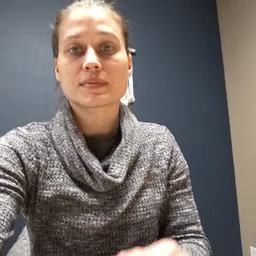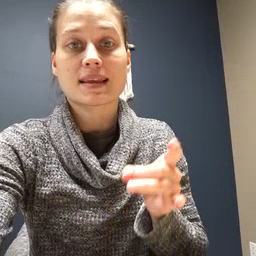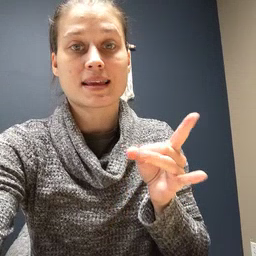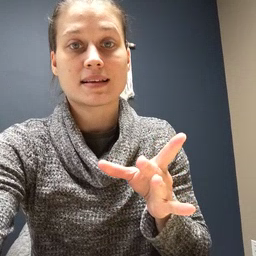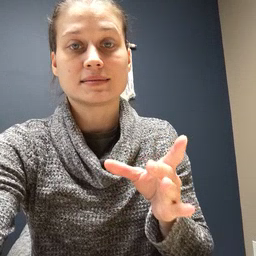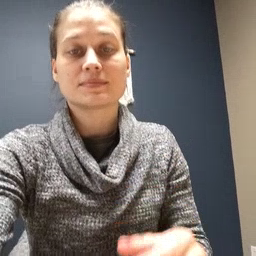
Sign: hate